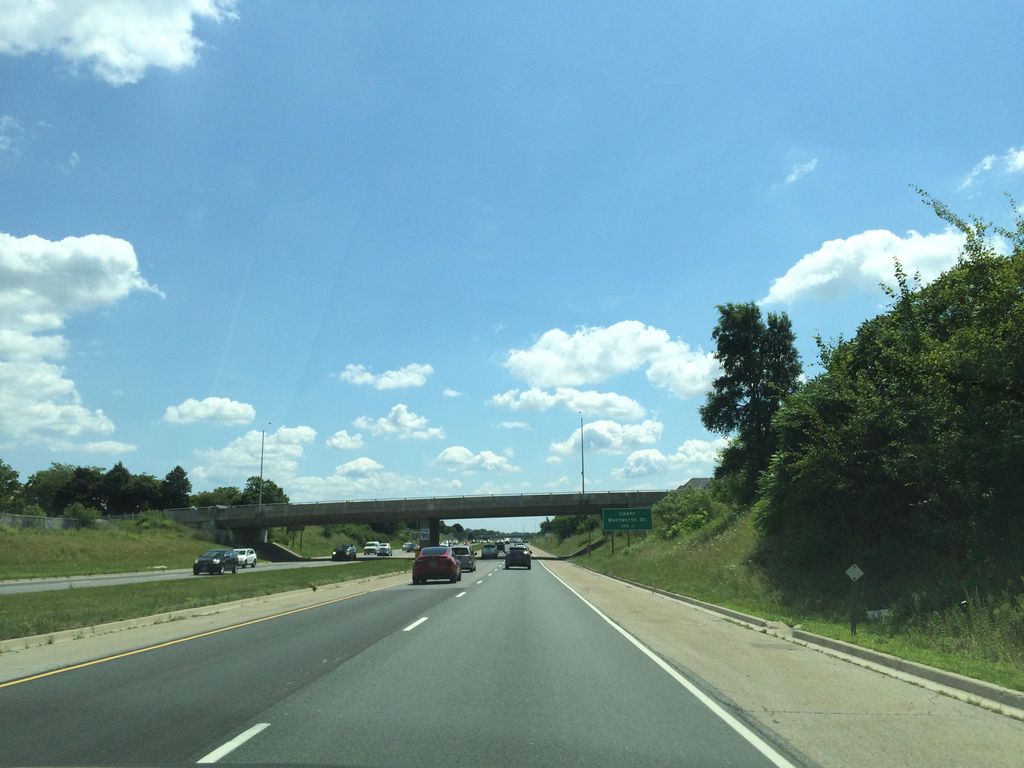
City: hamilton